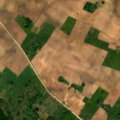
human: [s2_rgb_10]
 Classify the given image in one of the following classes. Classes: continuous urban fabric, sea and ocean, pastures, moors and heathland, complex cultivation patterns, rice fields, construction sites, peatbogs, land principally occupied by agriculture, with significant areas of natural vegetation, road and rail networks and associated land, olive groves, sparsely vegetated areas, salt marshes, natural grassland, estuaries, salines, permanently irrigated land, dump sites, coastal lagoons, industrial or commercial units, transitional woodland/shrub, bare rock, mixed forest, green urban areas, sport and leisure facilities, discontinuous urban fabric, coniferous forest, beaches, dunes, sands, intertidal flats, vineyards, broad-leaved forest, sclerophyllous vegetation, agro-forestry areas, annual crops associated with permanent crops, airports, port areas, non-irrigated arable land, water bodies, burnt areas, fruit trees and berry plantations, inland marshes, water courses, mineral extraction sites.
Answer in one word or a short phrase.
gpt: non-irrigated arable land, pastures, land principally occupied by agriculture, with significant areas of natural vegetation, broad-leaved forest